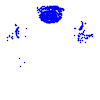
Particle: pion